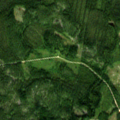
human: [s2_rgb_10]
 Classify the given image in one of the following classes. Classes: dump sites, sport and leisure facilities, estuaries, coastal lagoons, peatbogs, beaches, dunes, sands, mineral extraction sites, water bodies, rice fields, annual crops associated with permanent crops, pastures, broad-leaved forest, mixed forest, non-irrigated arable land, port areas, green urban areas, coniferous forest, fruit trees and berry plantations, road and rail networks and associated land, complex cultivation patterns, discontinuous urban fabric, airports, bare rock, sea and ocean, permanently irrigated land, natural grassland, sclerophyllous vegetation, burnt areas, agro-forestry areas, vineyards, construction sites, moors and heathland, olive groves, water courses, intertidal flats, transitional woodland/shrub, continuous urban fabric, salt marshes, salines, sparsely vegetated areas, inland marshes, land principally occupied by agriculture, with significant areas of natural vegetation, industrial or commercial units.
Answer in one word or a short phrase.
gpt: coniferous forest, mixed forest, transitional woodland/shrub